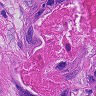
Metastatic tissue present: yes